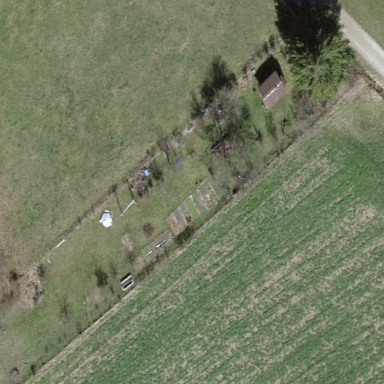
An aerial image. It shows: Allotments area.